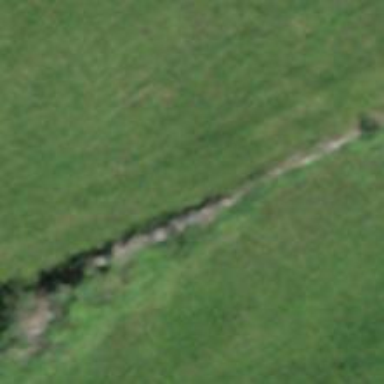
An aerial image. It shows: Dry stone wall barrier.